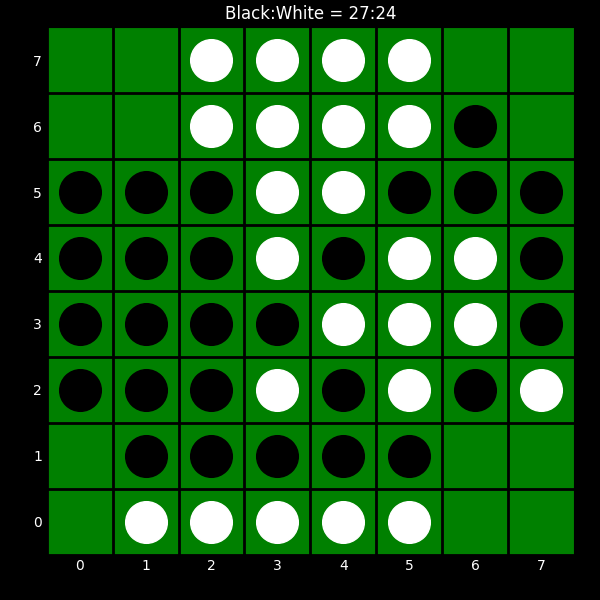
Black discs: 27
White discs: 24